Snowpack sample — Buffalo Mountain, Silverthorne, Colorado, USA (1/25/25, 10:11 AM MST)
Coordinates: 39.6222, -106.1139
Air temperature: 22 °F
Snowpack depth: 110 cm
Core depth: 20 cm
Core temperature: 48.2 °F
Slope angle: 12°, slope face: 102°
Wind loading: high
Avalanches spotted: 0
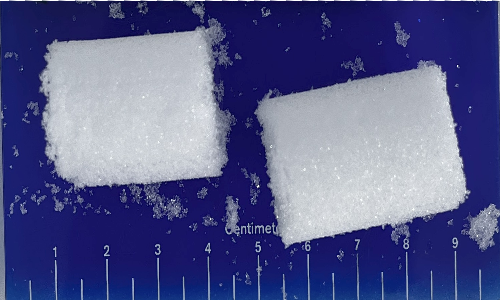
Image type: core
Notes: No avalanches nearby, collected on the outskirts of a fire break 15 meters from the treeline, on way to Buffalo and Red Mountain